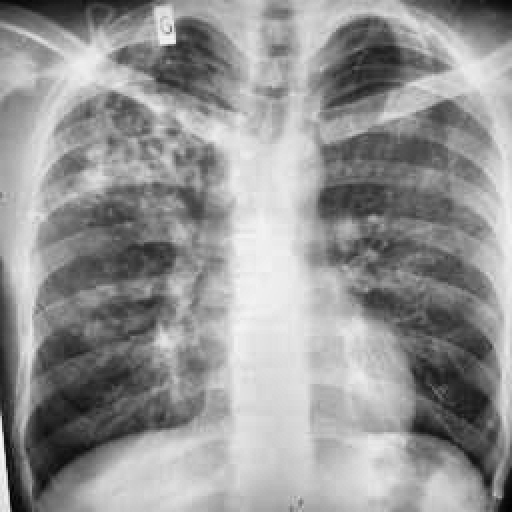
Finding: TUBERCULOSIS